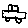
Label: car